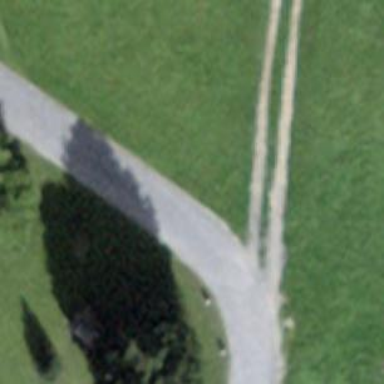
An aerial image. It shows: Service road with paved surface.